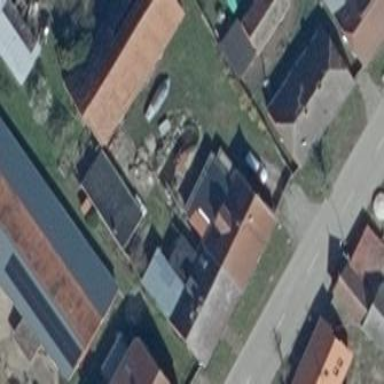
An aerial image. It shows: Simple house.